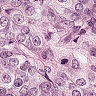
Metastatic tissue present: yes